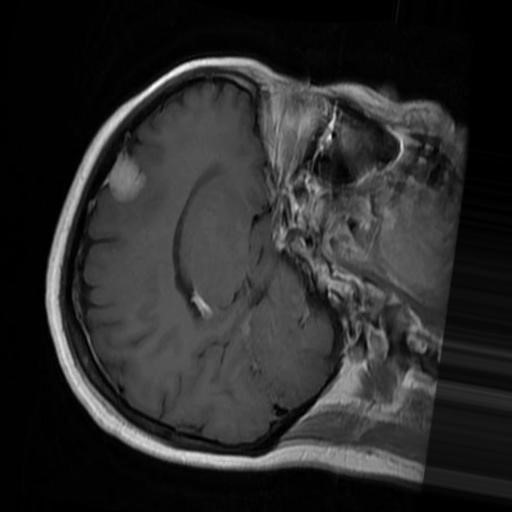
Label: brain_menin